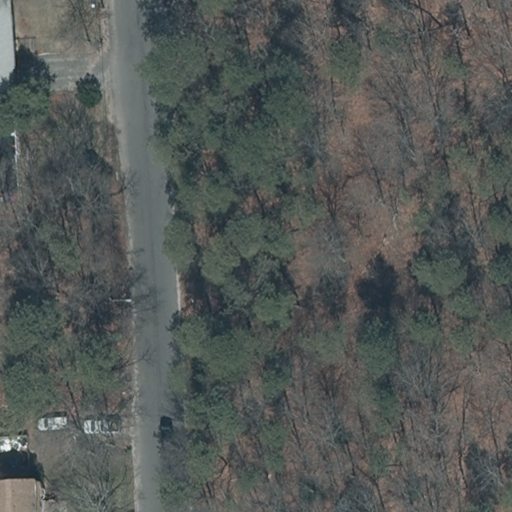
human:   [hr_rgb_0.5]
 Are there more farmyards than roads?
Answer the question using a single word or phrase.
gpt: no

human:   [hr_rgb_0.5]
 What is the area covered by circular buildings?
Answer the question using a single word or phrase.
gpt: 0m2

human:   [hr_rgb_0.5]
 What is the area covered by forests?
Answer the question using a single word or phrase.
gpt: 0m2

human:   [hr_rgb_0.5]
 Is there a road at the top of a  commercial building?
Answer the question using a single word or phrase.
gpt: no

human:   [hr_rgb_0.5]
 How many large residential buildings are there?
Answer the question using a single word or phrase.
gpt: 0

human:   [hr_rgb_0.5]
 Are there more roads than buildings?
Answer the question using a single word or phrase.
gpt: no

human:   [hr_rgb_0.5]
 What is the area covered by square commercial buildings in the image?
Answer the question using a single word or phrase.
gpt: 0m2

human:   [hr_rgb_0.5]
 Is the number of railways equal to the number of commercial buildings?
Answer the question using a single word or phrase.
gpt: yes

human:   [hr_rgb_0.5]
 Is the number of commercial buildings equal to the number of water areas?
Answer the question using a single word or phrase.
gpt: yes

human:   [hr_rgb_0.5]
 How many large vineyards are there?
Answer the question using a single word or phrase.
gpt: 0

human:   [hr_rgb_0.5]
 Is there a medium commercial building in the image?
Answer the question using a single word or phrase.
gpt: no

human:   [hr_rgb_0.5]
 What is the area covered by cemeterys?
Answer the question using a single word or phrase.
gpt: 0m2

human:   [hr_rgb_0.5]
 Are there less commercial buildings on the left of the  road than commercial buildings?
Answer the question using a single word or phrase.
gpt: no

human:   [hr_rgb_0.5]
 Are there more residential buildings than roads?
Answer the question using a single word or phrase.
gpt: yes

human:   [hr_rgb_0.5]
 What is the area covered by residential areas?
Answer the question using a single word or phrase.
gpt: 0m2

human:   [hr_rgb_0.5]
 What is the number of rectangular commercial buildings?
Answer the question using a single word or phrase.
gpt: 0

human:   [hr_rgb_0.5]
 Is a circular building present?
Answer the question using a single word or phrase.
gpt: no

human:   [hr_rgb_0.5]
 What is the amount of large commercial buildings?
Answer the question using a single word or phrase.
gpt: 0

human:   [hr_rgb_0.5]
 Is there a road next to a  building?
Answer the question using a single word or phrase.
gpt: yes

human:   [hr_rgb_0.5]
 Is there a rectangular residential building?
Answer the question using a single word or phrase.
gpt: yes

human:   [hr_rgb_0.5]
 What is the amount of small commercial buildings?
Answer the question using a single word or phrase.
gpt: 0

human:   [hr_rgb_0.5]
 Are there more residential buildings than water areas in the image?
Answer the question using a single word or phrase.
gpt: yes

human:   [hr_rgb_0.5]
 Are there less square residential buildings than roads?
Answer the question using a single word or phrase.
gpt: yes

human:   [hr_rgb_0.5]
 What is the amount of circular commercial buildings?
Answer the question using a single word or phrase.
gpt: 0

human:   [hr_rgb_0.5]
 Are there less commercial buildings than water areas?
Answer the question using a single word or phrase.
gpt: no

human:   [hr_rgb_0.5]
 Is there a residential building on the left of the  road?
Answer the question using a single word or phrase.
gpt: yes

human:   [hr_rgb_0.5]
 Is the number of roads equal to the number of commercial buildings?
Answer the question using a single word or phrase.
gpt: no

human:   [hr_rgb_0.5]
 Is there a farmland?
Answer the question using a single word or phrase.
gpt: no

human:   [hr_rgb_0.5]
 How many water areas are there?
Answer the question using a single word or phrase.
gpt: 0

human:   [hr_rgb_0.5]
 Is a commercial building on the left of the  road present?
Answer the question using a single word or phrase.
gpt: no

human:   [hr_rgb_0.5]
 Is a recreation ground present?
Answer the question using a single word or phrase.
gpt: no

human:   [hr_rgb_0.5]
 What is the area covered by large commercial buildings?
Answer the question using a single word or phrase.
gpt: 0m2

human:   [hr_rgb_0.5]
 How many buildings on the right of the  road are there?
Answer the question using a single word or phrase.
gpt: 0

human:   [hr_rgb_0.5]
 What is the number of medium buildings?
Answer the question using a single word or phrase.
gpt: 0

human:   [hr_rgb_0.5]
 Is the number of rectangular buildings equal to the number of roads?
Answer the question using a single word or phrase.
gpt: no

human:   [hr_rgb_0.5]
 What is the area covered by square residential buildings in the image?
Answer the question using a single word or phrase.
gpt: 0m2